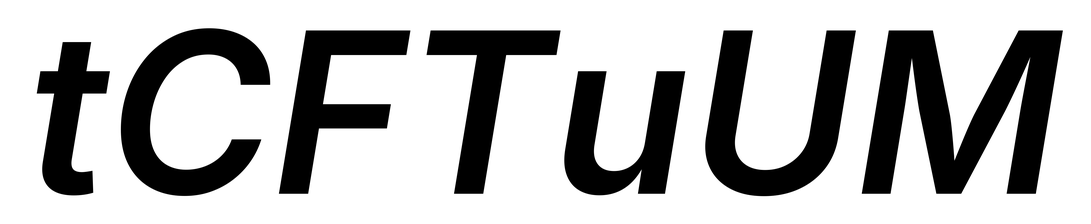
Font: Inter-Italic_SemiBold_Italic